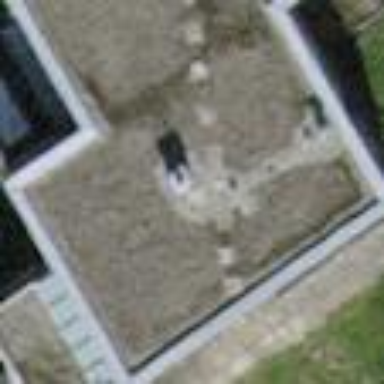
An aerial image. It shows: Building with flat roof.